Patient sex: M
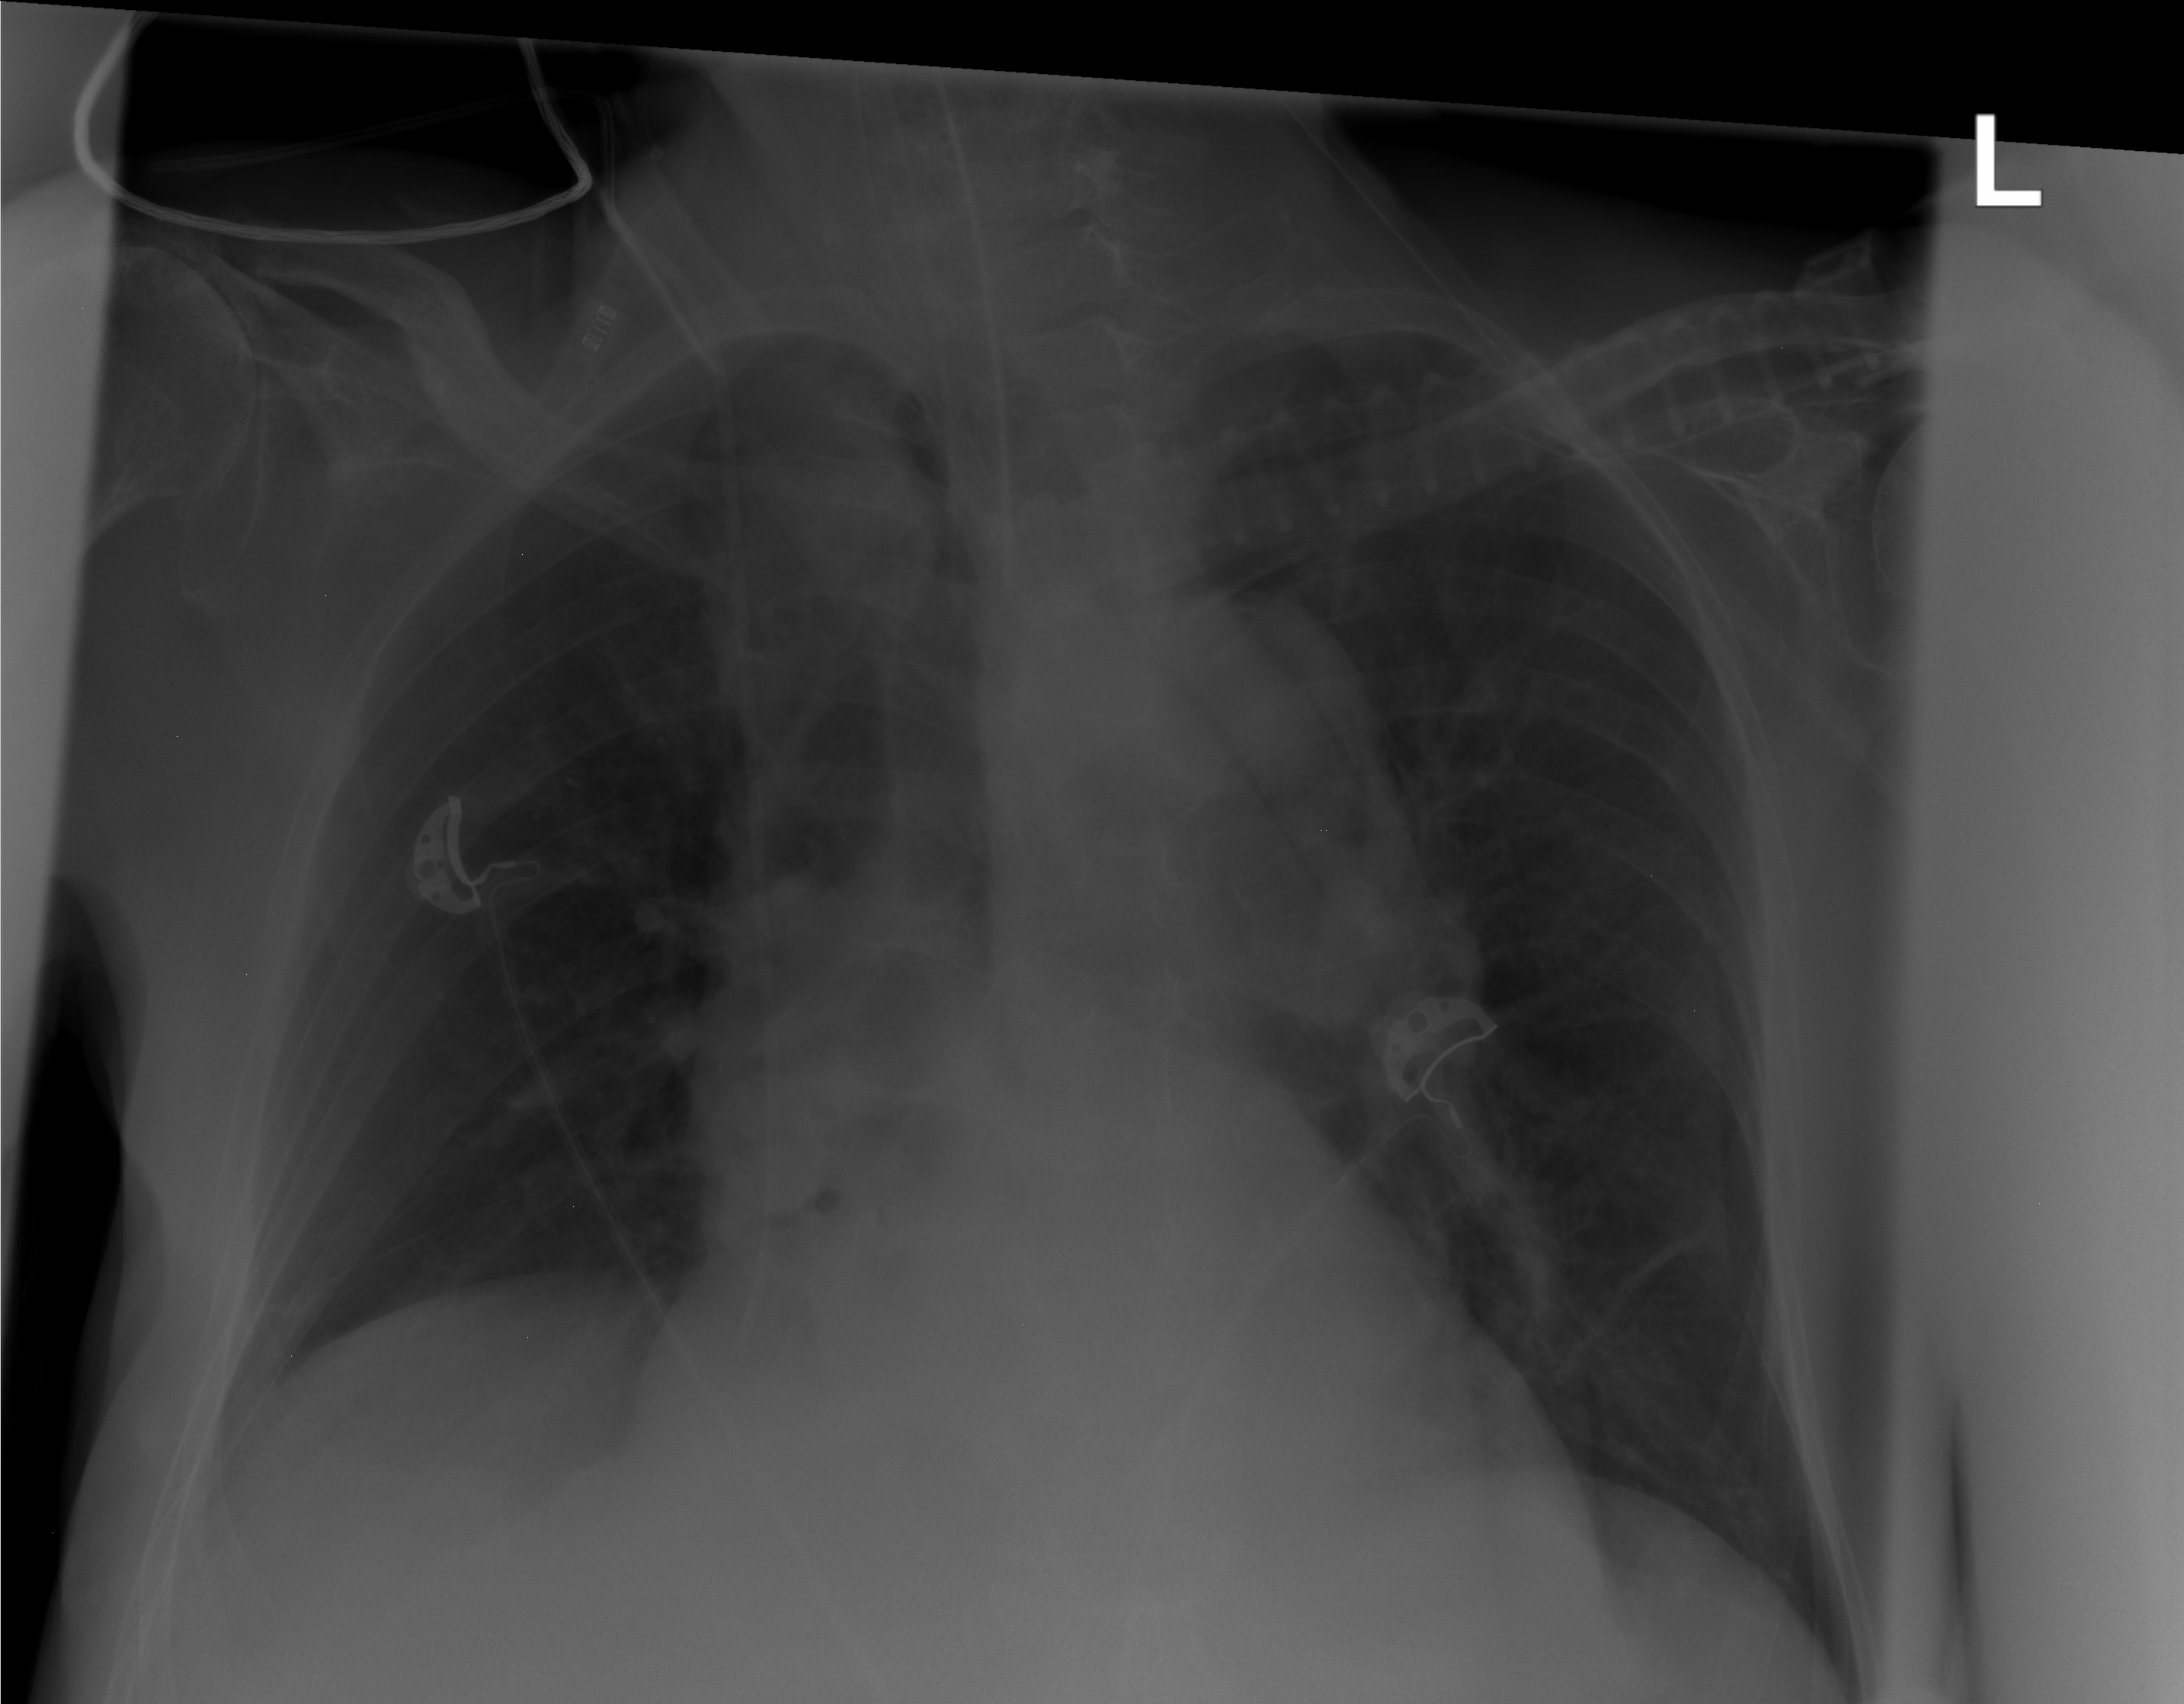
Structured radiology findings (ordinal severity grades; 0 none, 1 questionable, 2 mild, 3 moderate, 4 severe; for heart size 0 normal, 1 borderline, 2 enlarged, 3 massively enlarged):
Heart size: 1
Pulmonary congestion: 2
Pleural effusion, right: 2
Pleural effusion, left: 0
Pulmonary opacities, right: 0
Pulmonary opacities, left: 0
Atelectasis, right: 2
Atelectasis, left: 2